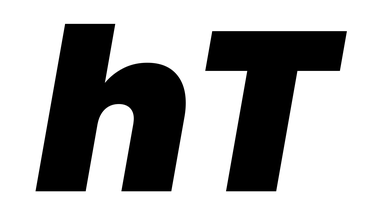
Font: Poppins-BlackItalic